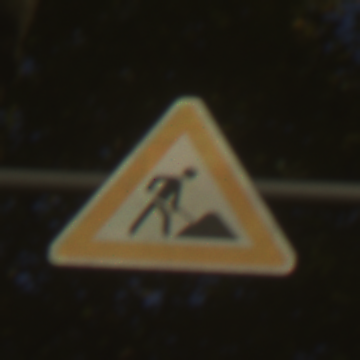
Verkehrszeichen: Arbeitsstelle
Umgebung: Outdoor, Nature
Tageszeit: SunriseSunset
Wetter: PartlyCloudy
Licht: Natural
Jahreszeit: NotSpecified
Kontrast: HighContrast